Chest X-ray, PA view. Patient: 40 years old, sex M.
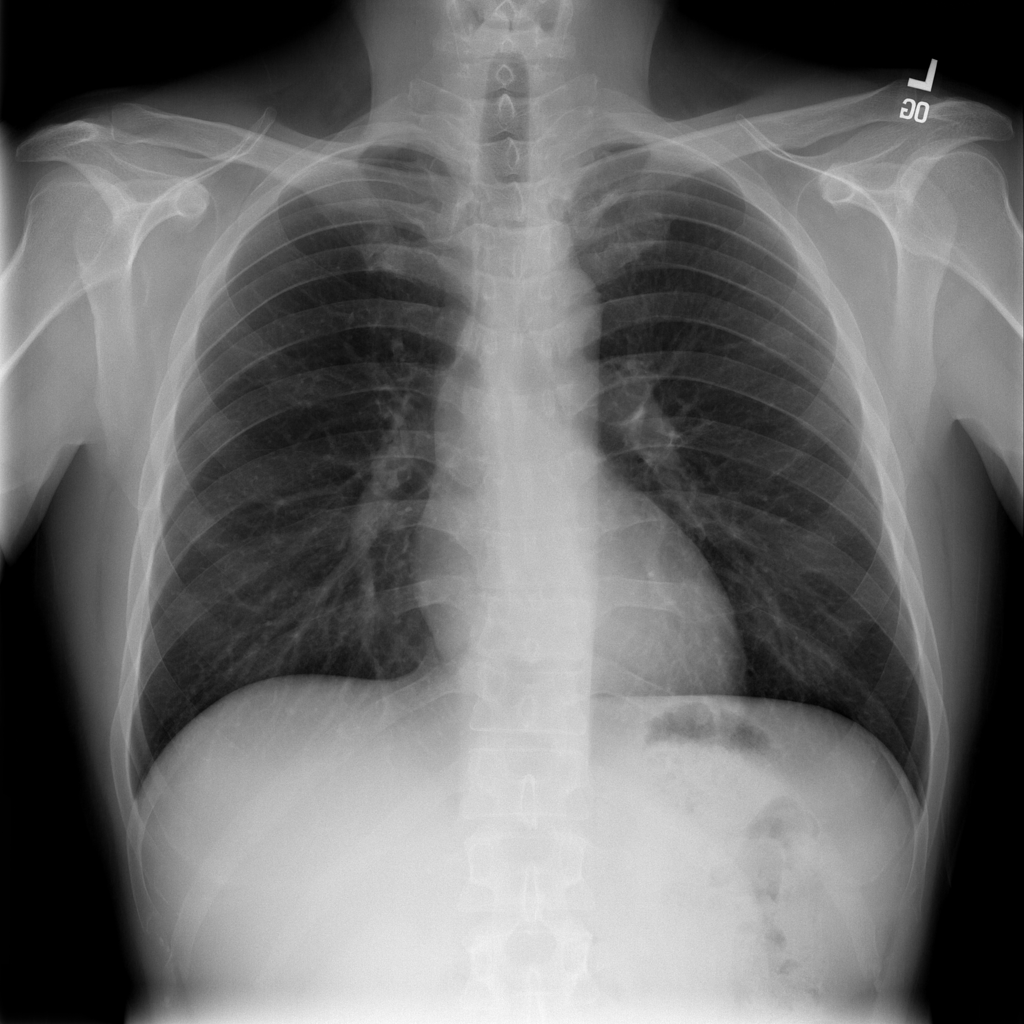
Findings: No Finding